The image is the raw acceleration waveform (amplitude versus time) of a rotating-machine vibration signal. Determine the machine's mechanical condition. Answer with exactly one of: normal, misalignment, unbalance, looseness.
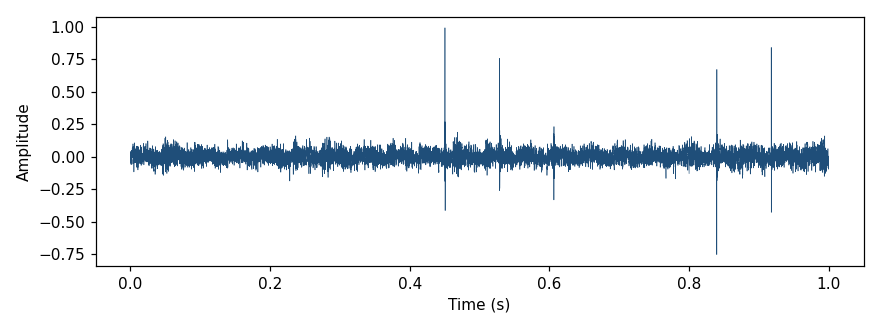
Answer: unbalance